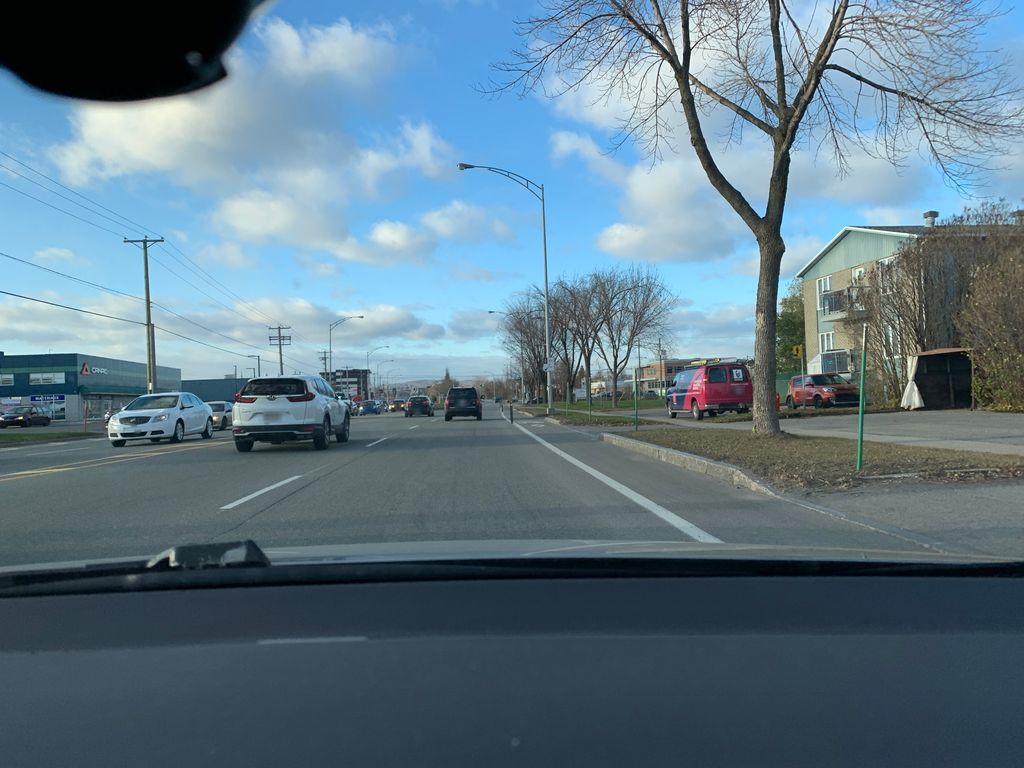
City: quebec_city